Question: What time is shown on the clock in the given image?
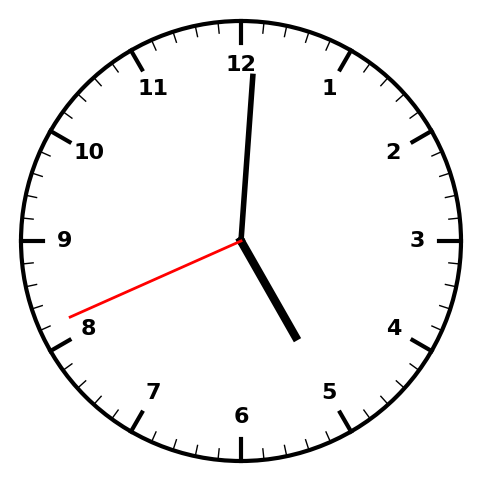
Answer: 05:00:41